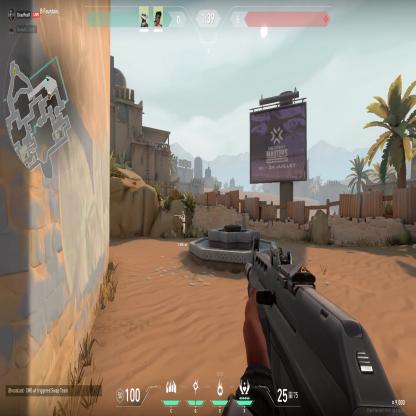
Label: teammate